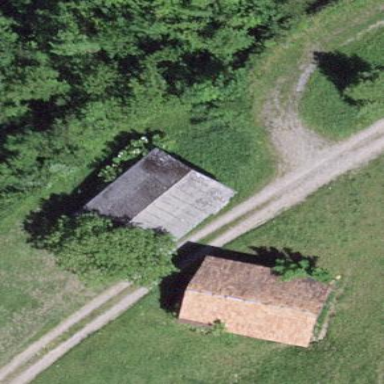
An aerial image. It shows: Stable.